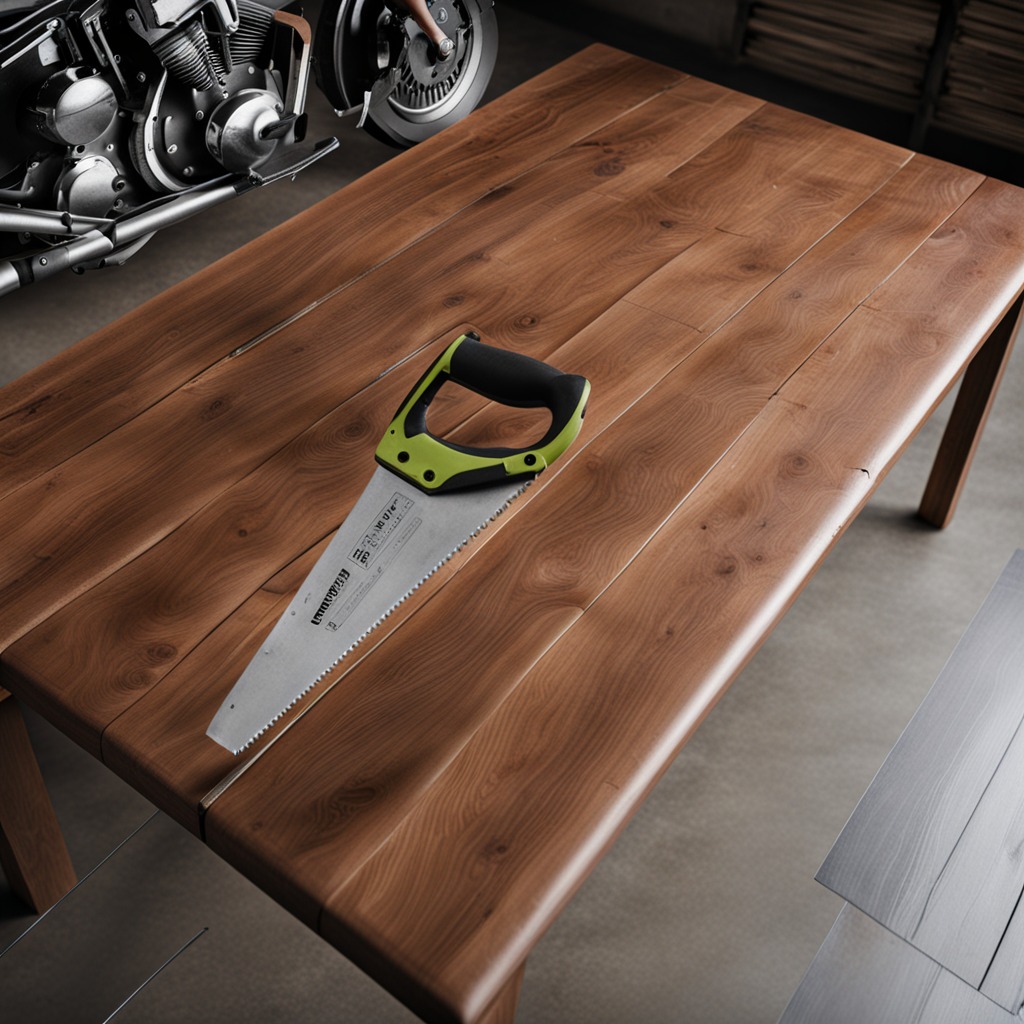
A handheld metal saw is lying on the wooden table.